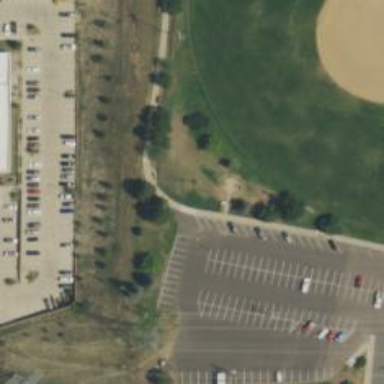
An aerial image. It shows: Dog park for leisure land.